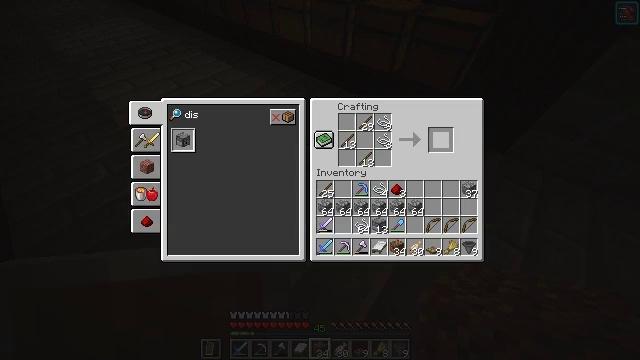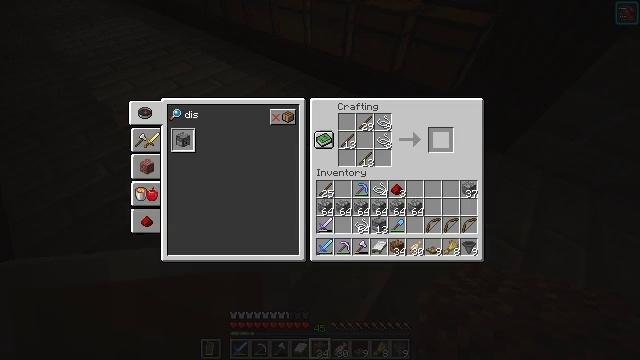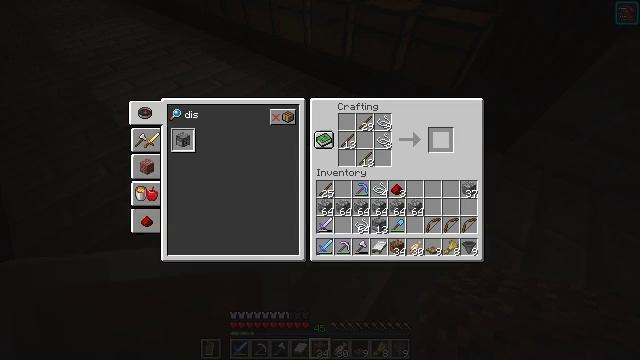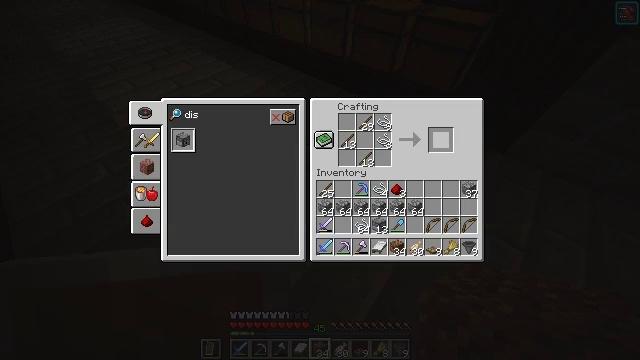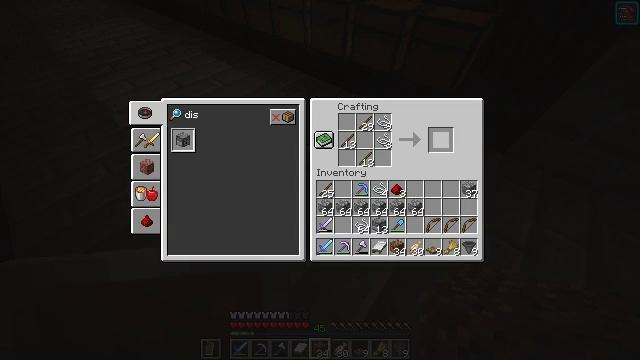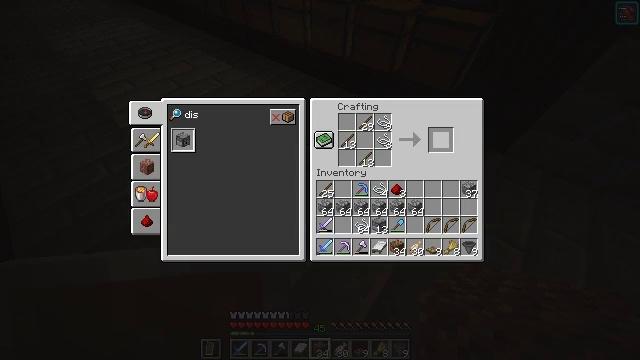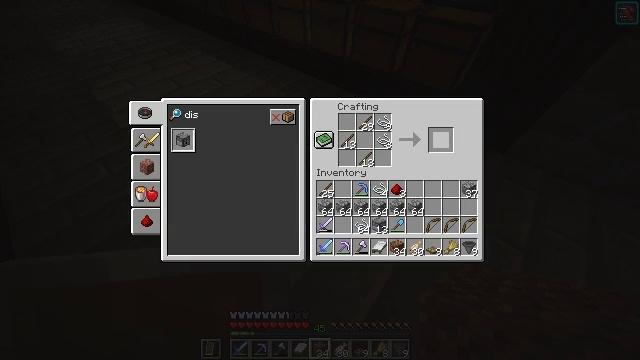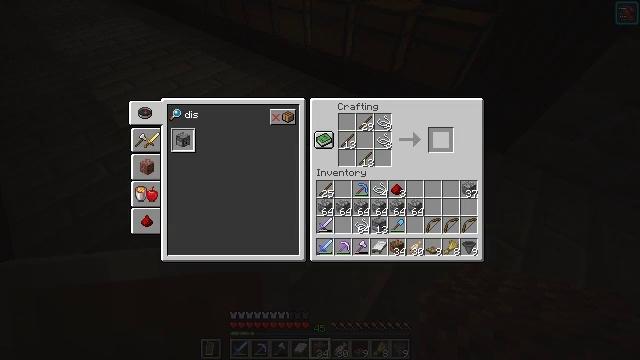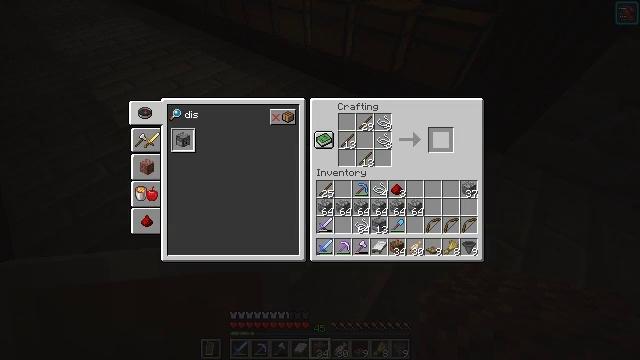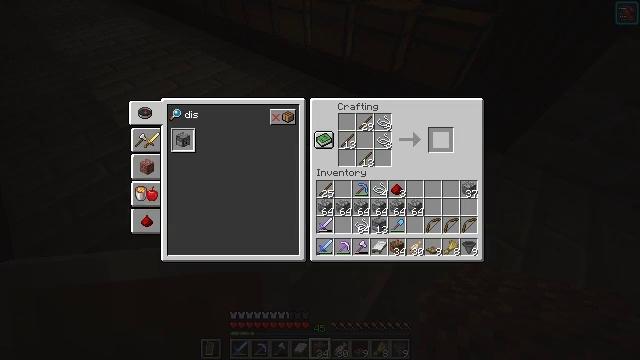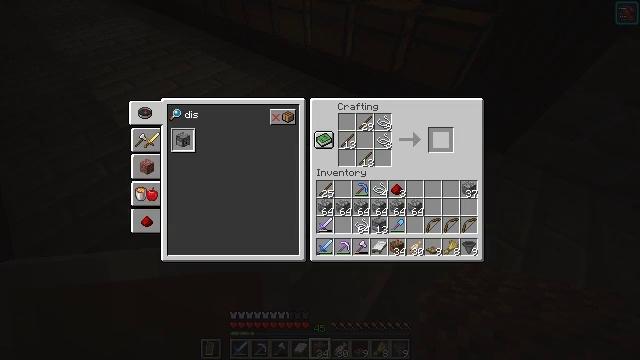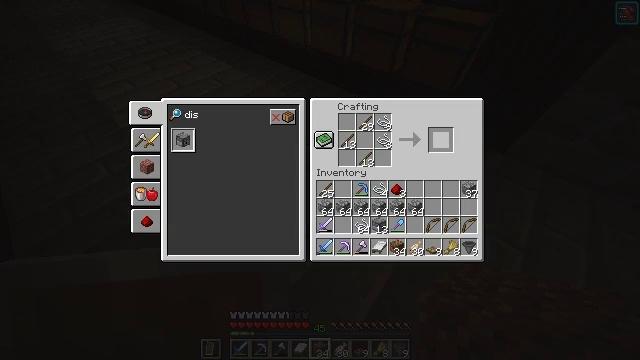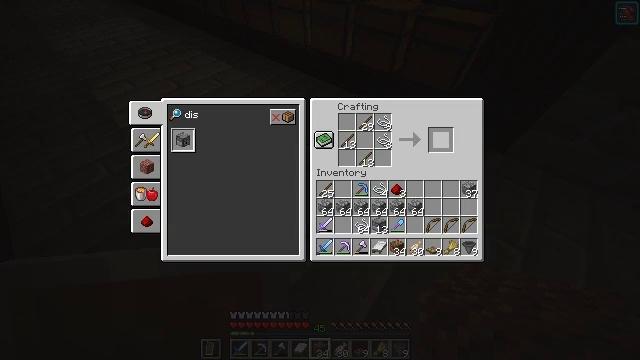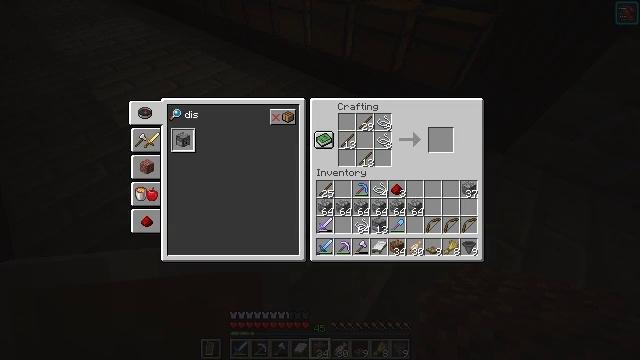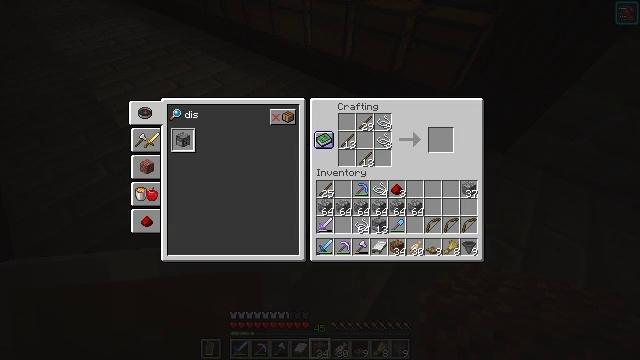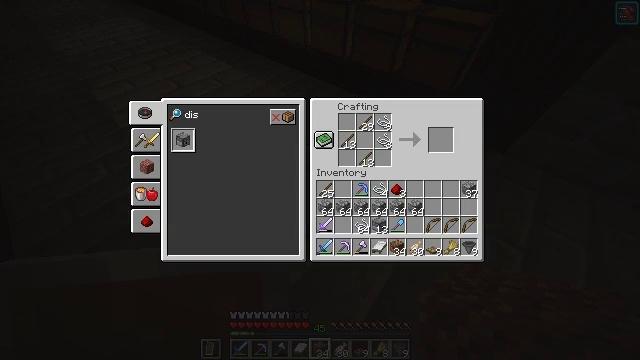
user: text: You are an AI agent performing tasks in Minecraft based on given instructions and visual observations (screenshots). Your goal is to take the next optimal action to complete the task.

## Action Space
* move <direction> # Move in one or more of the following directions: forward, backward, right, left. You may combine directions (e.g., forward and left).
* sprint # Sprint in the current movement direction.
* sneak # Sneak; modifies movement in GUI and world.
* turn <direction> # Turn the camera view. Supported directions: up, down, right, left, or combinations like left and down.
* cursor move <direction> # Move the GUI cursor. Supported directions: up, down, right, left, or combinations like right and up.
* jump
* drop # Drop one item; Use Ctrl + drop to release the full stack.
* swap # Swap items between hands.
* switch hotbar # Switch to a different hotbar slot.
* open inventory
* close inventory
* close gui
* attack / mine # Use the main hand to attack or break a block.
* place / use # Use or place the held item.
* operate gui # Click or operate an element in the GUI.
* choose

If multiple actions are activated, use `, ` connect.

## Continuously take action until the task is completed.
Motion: motion action
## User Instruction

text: Craft the dispenser using a crafting table.
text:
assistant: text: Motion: sneak, open gui
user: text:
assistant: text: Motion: sneak
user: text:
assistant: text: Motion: sneak
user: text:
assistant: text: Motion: sneak
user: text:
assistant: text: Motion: sneak
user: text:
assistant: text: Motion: no_op
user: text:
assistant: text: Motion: no_op
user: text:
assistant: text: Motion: no_op
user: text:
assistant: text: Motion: no_op
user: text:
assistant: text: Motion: no_op
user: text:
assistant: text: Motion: no_op
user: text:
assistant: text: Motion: no_op
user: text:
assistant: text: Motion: cursor move left
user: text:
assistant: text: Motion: cursor move left
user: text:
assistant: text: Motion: cursor move left
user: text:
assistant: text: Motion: cursor move left
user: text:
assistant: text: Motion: cursor move left
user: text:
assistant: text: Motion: cursor move left
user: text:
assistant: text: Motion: cursor move left
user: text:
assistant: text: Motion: cursor move left and down
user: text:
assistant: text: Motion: no_op
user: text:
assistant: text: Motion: no_op
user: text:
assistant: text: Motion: no_op
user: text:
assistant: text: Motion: sneak, cursor move right
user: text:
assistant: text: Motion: sneak
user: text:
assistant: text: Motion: sneak
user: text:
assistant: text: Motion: sneak, operate gui
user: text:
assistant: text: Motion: sneak, operate gui
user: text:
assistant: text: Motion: sneak, cursor move right
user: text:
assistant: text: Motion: sneak, cursor move right